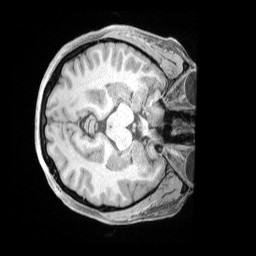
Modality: T1w
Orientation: axial
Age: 41
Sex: female
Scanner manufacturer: siemens
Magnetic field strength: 3 T
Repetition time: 2 s
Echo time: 0.00211 s